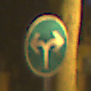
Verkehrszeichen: VorgeschriebeneFahrtrichtungRechtsOderLinks
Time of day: Night
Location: Outdoor (Urban)
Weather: Clear
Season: NotSpecified
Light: Artificial